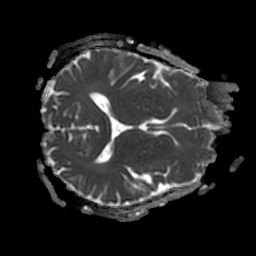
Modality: ADC
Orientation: axial
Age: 54
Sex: male
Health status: ill
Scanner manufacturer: philips
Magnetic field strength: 3 T
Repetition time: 3.8 s
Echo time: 0.09 s